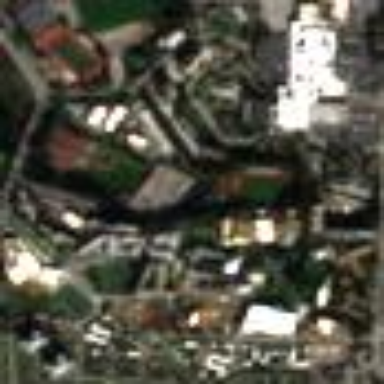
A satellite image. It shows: University.